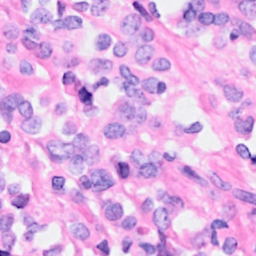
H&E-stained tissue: Breast